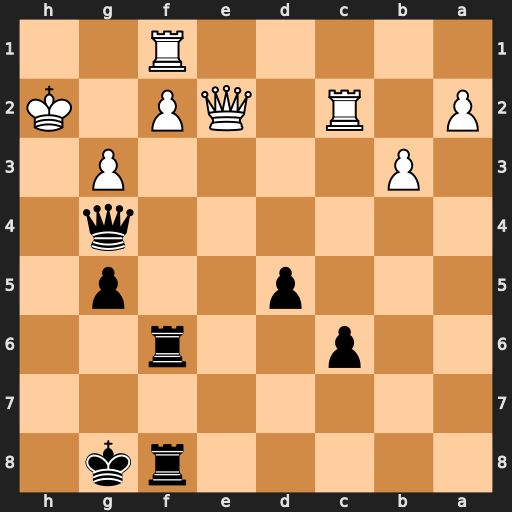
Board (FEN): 5rk1/8/2p2r2/3p2p1/6q1/1P4P1/P1R1QP1K/5R2
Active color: b
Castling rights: -
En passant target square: -
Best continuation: Rh6+ Kg1 Qh3